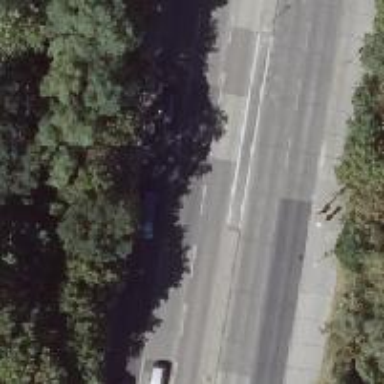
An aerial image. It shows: Asphalt surface.